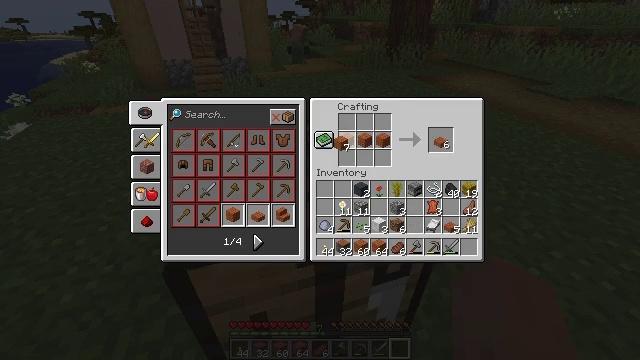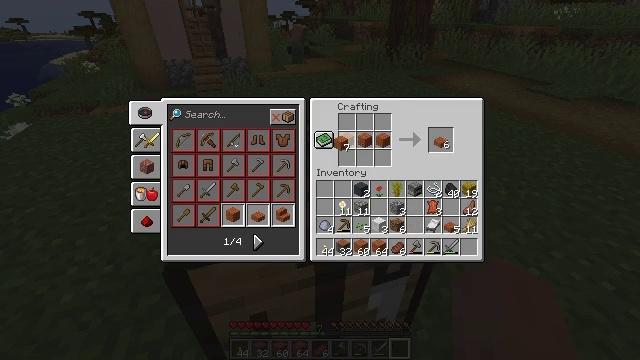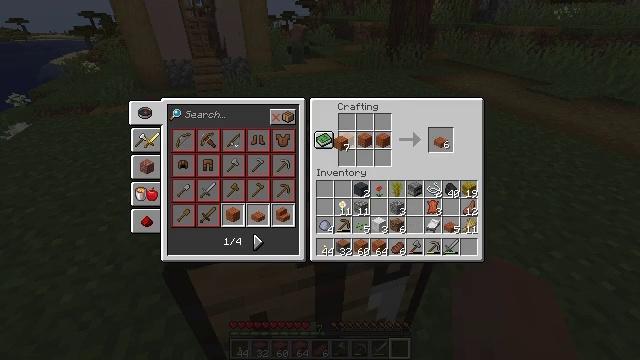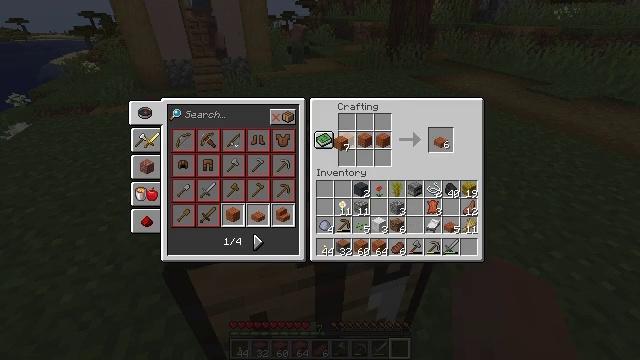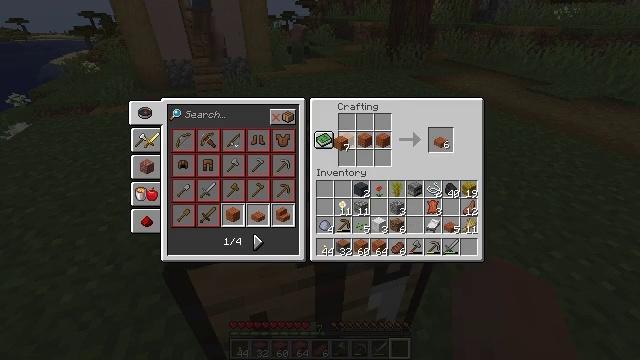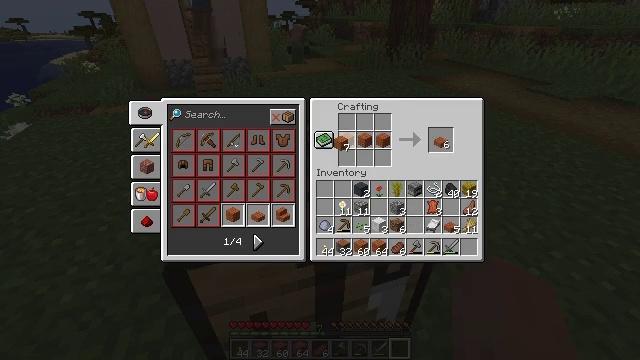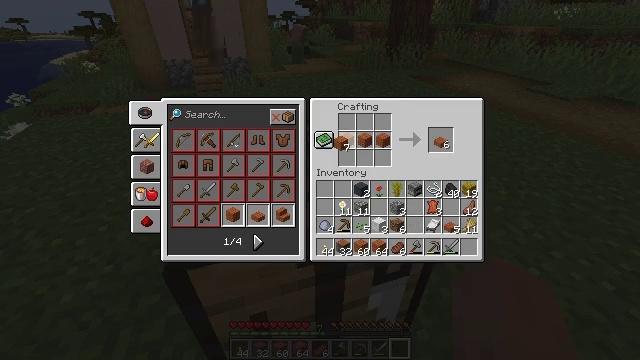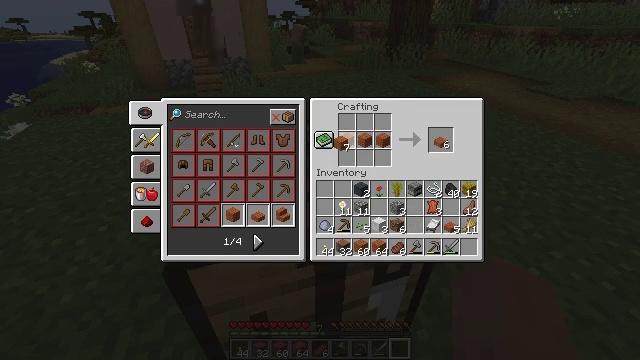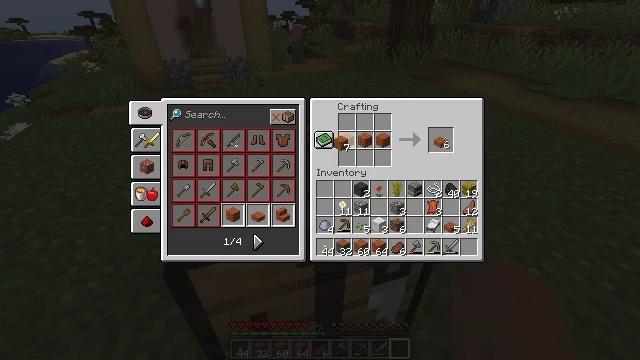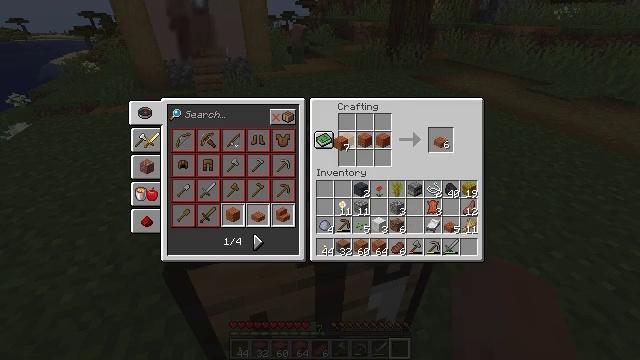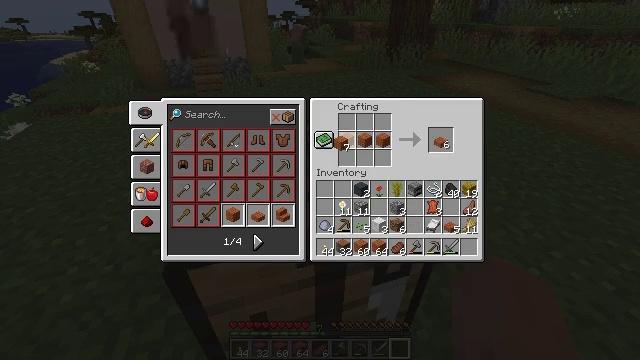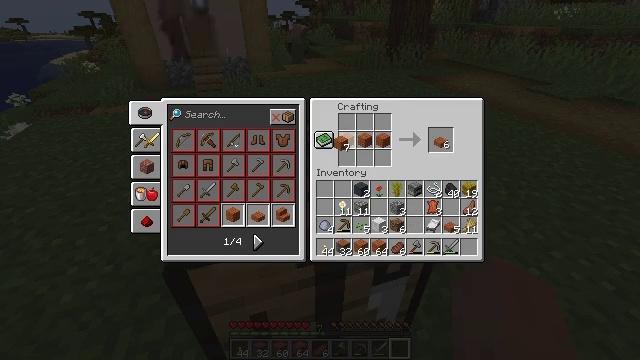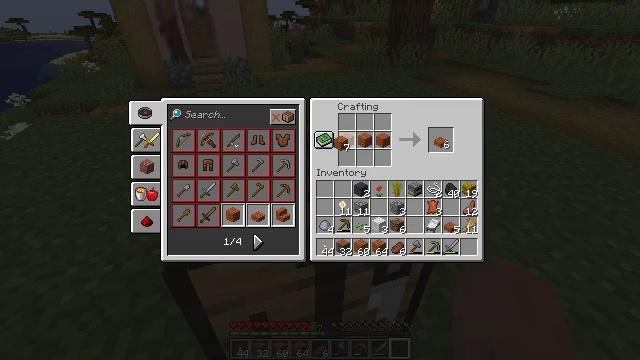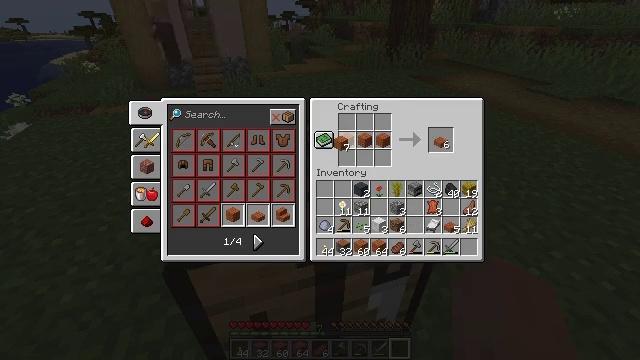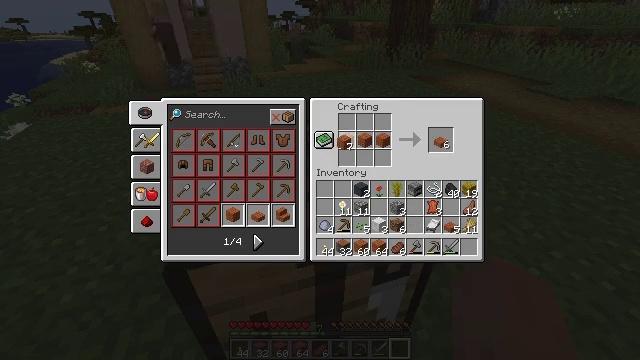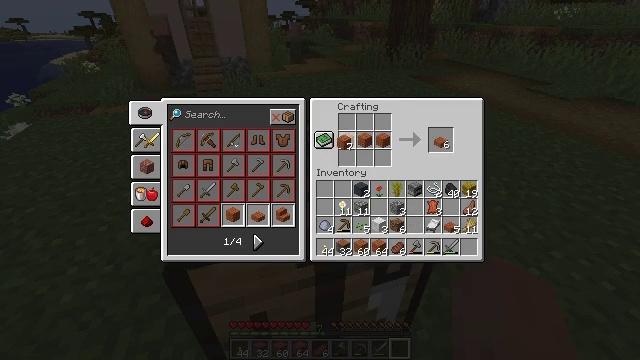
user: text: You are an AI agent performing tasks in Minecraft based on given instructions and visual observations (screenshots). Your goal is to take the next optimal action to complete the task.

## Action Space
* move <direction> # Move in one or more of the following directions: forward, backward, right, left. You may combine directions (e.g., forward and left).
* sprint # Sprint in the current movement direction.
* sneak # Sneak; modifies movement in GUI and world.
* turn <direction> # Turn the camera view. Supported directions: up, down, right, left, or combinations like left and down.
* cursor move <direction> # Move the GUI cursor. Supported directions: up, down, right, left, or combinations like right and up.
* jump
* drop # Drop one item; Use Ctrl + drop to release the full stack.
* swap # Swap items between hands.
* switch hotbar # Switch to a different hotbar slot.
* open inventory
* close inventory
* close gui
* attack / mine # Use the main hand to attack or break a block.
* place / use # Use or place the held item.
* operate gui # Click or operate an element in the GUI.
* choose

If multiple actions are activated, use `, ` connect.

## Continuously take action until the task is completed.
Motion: motion action
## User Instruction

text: Craft a set of acacia slabs.
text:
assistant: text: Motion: no_op
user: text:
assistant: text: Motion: no_op
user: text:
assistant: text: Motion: no_op
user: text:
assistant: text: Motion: no_op
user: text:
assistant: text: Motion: no_op
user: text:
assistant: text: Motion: no_op
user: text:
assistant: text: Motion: no_op
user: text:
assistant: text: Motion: no_op
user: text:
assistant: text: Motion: no_op
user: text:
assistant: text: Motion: no_op
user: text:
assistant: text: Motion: no_op
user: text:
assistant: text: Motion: no_op
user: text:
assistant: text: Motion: no_op
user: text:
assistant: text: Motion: no_op
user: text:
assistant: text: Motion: no_op
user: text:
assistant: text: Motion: no_op
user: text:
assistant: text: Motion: no_op
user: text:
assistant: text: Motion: choose
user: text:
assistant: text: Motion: choose
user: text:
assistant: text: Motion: choose
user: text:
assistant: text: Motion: cursor move right, choose
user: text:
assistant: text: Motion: cursor move right, choose
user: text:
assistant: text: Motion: cursor move right, choose
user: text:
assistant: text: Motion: choose
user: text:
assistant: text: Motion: choose
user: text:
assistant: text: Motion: choose
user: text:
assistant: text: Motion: choose
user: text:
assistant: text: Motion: choose
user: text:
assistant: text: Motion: choose
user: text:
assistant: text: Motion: choose